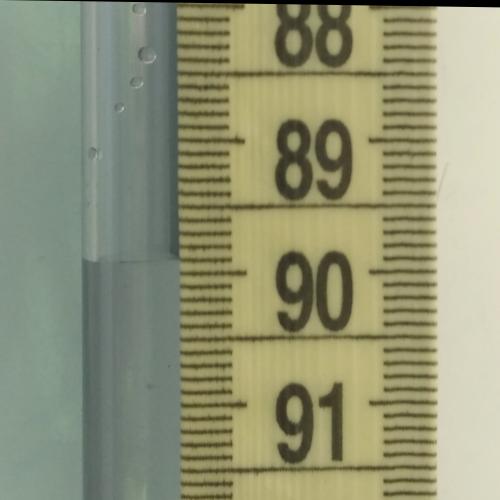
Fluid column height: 89.9 cm